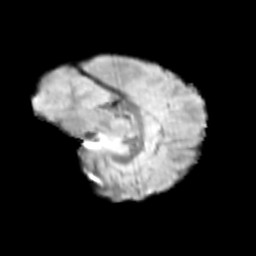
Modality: T2w
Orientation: sagittal
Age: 12
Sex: female
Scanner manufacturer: siemens
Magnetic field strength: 3 T
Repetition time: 3.8 s
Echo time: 0.07 s